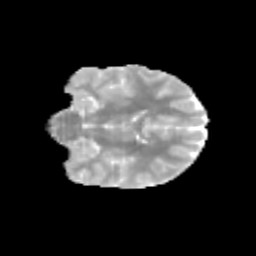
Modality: MD
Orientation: coronal
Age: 11
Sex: female
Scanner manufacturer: siemens
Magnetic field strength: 3 T
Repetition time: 3.8 s
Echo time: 0.07 s